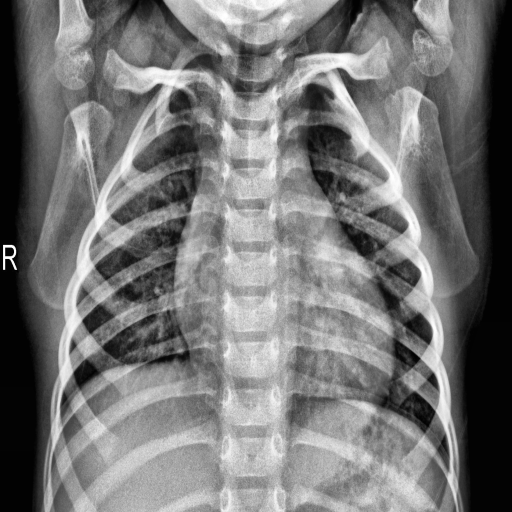
Finding: NORMAL